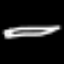
Label: pencil